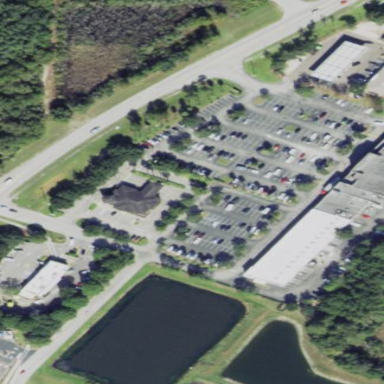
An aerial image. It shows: Retail area.